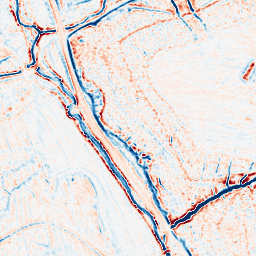
Category: edge_preserving
Decomposition family: bilateral
Decomposition parameters: d: 9
sigma_color: 25
sigma_space: 100
Upsampling method: linear_exact
Upsampling parameters: scale: 4
Upsampling scale: 4